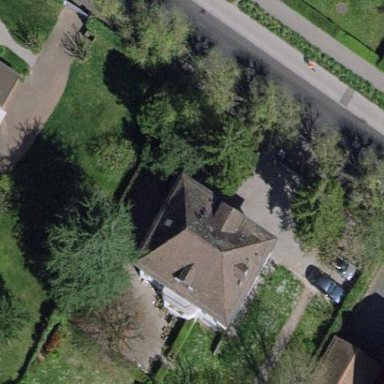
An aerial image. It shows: Semidetached house.